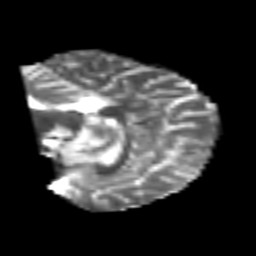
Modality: T2w
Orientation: sagittal
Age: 25
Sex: male
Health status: healthy